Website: walmart
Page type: order-returns
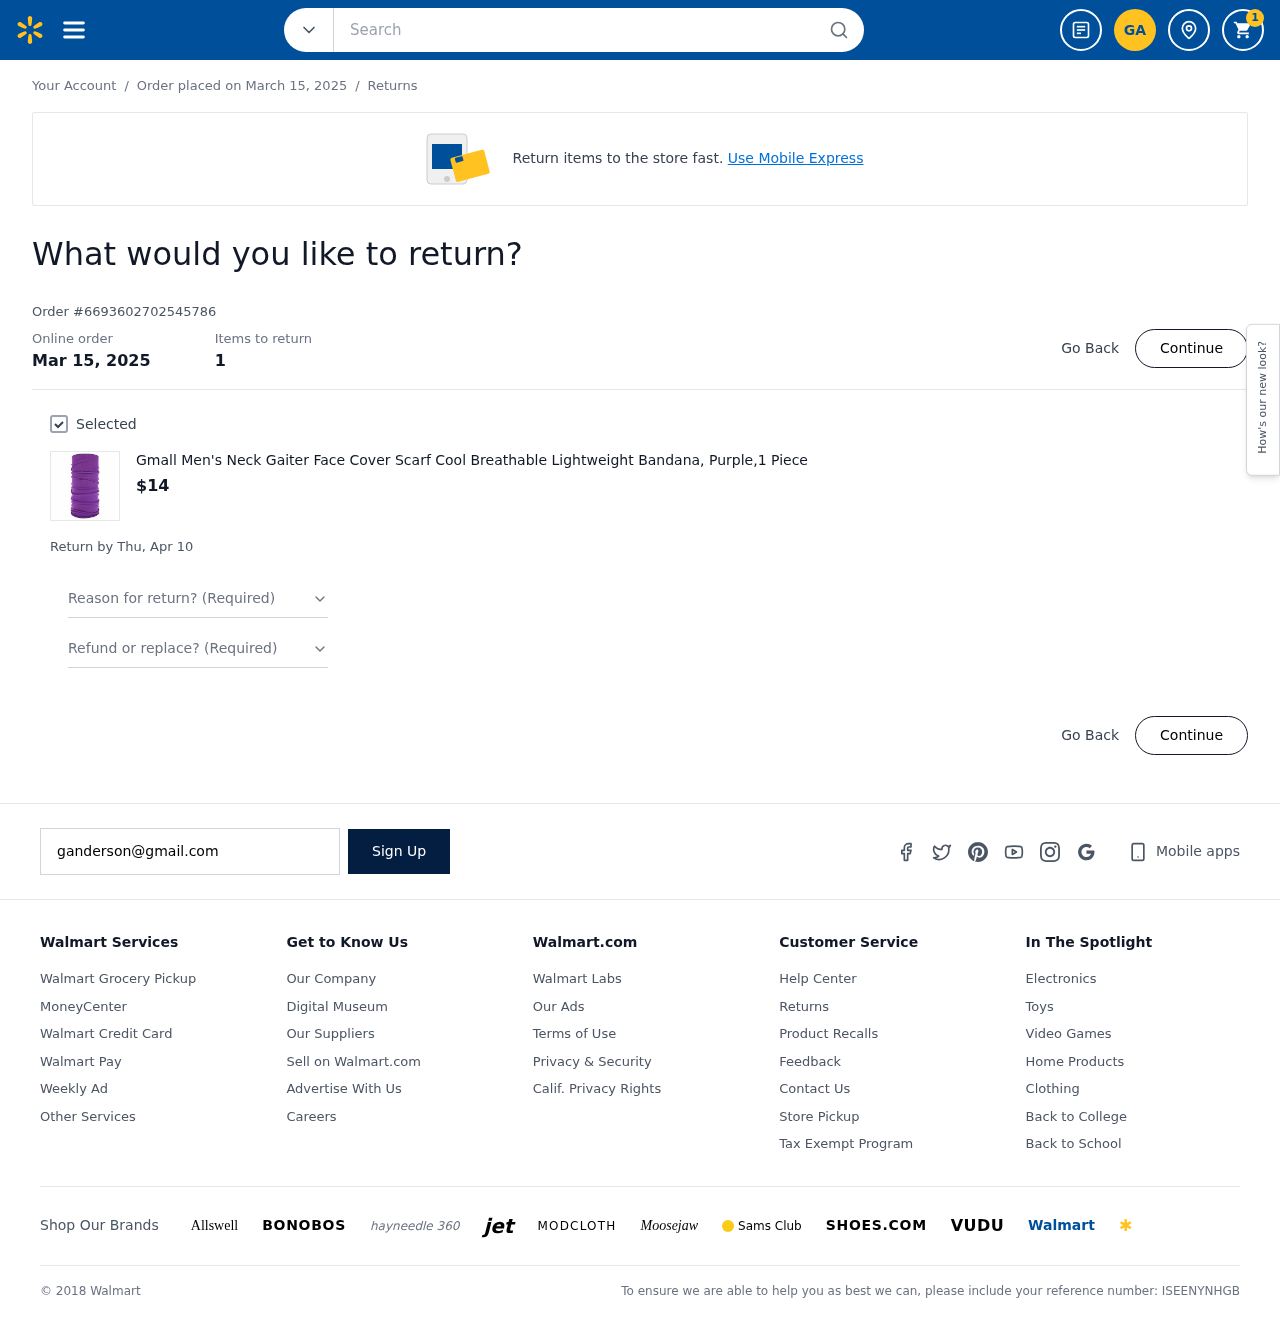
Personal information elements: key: PII_EMAIL
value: ganderson@gmail.com
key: PII_INITIALS
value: GA
Product elements: key: PRODUCT1_NAME
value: Gmall Men's Neck Gaiter Face Cover Scarf Cool Breathable Lightweight Bandana, Purple,1 Piece
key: PRODUCT1_PRICE
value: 14
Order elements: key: ORDER_NUM_ITEMS
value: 1
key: ORDER_DATE
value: Order placed on March 15, 2025
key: ORDER_DATE
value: Mar 15, 2025
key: ORDER_ID
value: Order #6693602702545786
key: ORDER_RETURN_BY_DATE
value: Return by Thu, Apr 10
Search elements: key: HEADER_SEARCH
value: Search